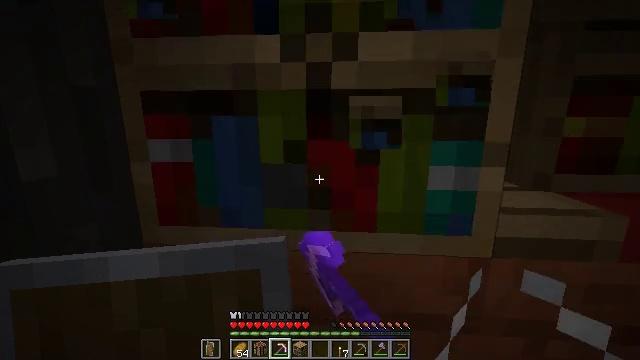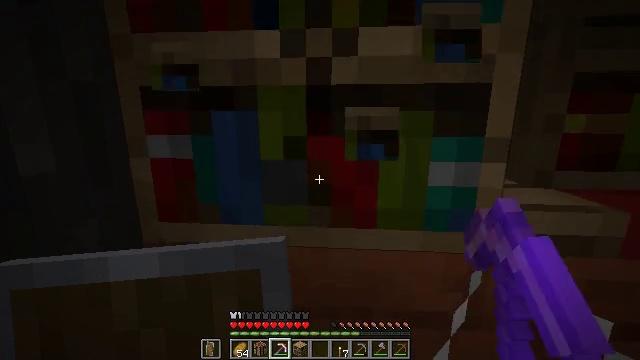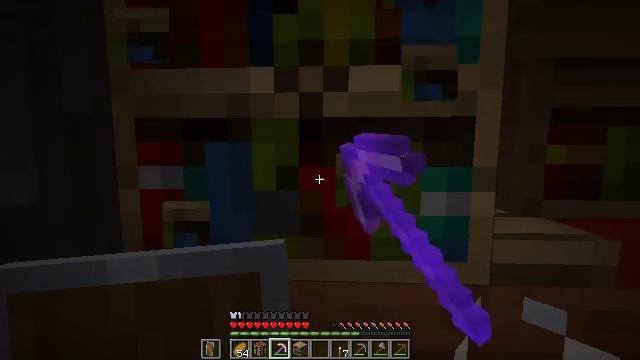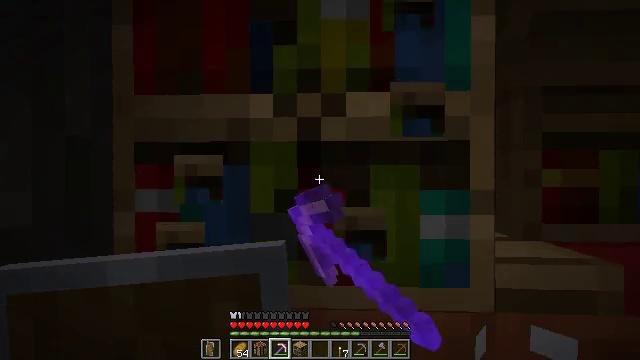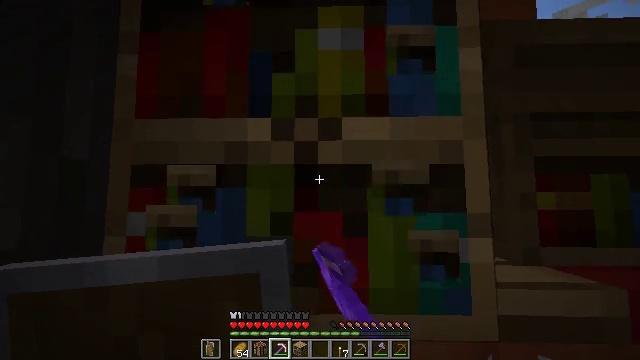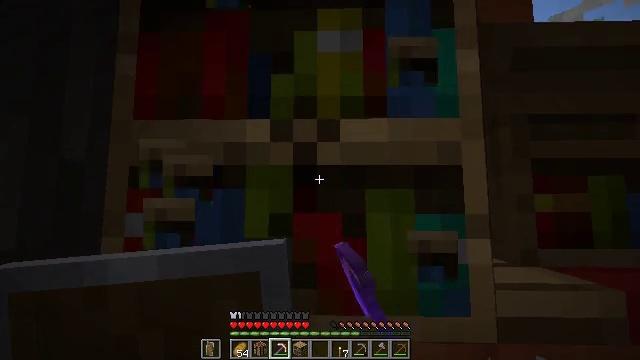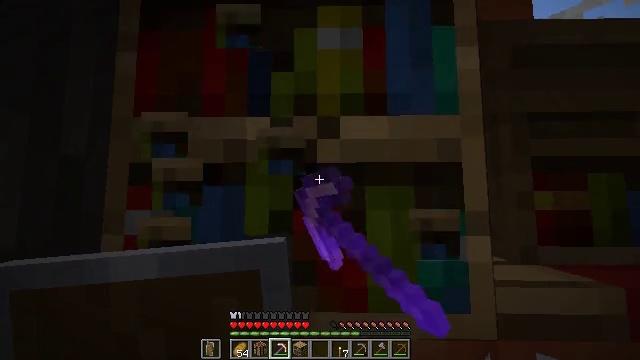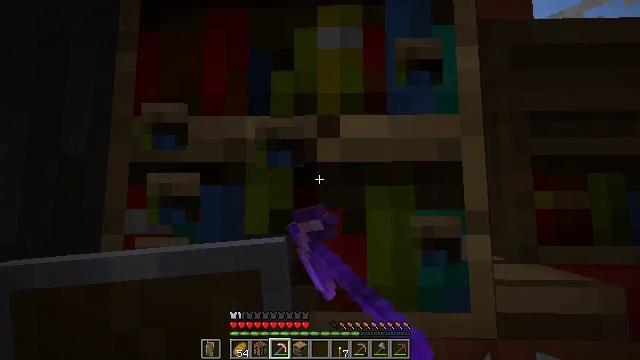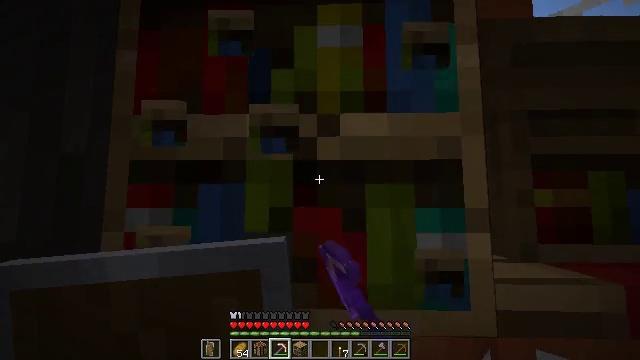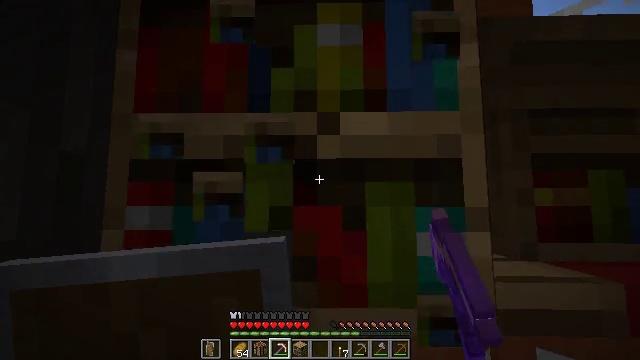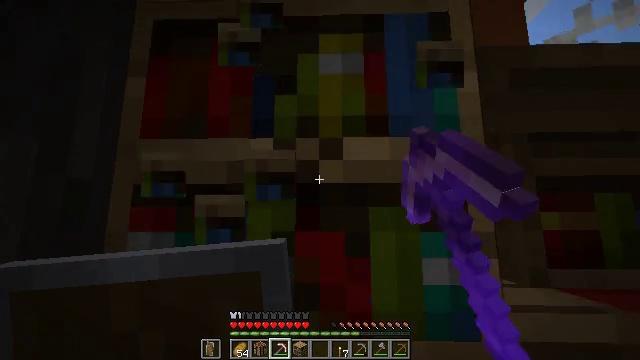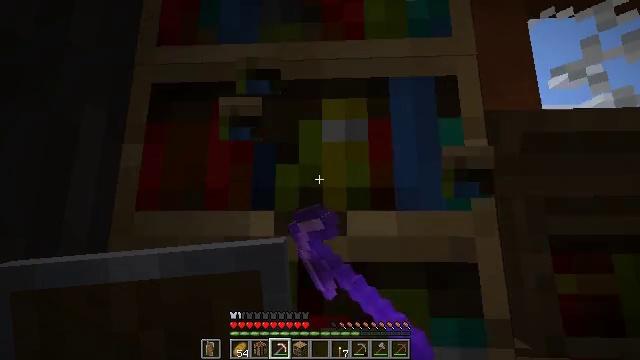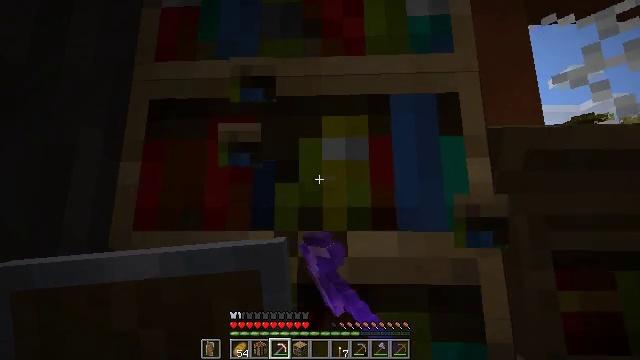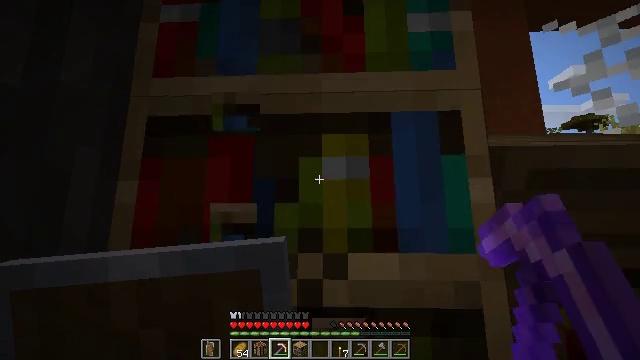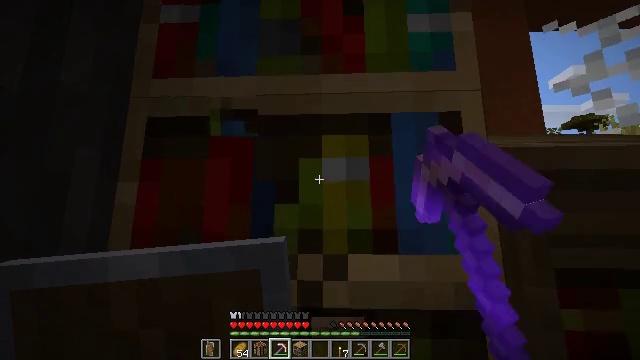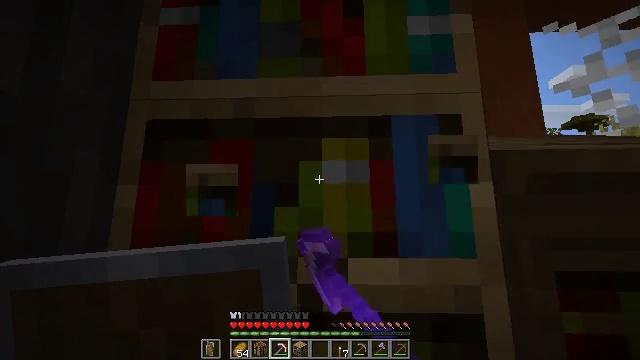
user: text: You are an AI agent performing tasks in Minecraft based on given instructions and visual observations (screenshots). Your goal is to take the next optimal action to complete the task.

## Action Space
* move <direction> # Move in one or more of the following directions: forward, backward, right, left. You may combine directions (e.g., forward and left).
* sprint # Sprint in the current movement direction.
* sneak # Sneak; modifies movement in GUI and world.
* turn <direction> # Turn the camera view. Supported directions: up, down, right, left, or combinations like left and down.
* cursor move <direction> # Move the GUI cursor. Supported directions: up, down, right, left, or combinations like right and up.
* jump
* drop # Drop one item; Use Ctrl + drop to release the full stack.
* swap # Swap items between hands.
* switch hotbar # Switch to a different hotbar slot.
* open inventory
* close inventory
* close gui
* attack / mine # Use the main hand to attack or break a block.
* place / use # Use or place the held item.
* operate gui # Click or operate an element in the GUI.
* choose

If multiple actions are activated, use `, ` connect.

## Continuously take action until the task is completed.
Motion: motion action
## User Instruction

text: Break the bookshelf for books.
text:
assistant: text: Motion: sneak, attack / mine, jump
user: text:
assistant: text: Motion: sneak, turn right and up, attack / mine, jump
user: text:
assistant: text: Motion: sneak, turn up, attack / mine, jump
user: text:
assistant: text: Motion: sneak, turn up, attack / mine, jump
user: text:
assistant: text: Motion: sneak, attack / mine, jump
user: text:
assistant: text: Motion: sneak, attack / mine, jump
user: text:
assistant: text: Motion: sneak, attack / mine, jump
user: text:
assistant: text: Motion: sneak, attack / mine, jump
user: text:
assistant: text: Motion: attack / mine, jump
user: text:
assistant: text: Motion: turn up, attack / mine, jump
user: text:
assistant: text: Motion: turn up, attack / mine, jump
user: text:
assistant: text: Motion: attack / mine, jump
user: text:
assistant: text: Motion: attack / mine, jump
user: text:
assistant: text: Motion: attack / mine, jump
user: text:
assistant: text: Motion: attack / mine, jump
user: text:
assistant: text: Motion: turn up, attack / mine, jump
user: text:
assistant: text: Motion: attack / mine, jump
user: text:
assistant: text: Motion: attack / mine, jump
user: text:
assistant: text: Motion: attack / mine, jump
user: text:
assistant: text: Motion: attack / mine, jump
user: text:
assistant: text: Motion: attack / mine, jump
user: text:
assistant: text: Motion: attack / mine, jump
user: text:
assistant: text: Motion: attack / mine, jump
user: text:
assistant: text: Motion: attack / mine, jump
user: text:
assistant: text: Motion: attack / mine, jump
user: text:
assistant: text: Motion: attack / mine, jump
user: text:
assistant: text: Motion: attack / mine, jump
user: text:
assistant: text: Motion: attack / mine, jump
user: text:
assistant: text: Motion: attack / mine, jump
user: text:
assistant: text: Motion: attack / mine, jump